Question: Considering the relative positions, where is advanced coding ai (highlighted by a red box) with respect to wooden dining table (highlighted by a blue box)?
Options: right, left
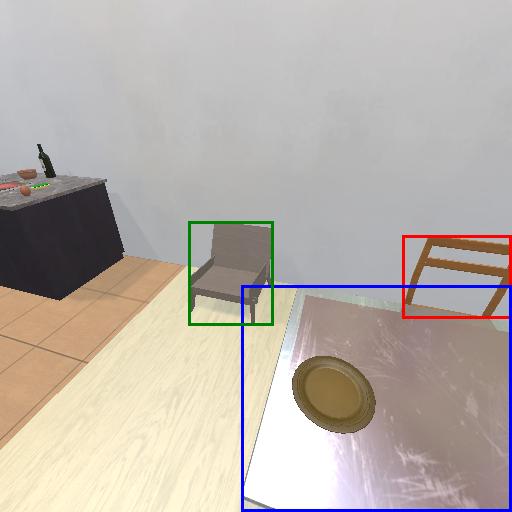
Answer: right